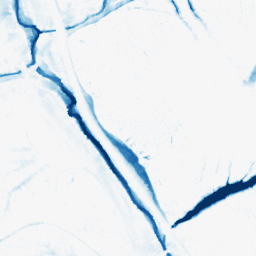
Category: morphological
Decomposition family: morphological_ellipse
Decomposition parameters: operation: closing
width: 20
height: 20
Upsampling method: cubic_catmull_rom
Upsampling parameters: scale: 2
Upsampling scale: 2